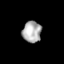
Tissue: skin
Cell type: Epithelial cells
Senescence score: 0.2794
Nuclear area (px): 394
Mean DAPI intensity: 173.987